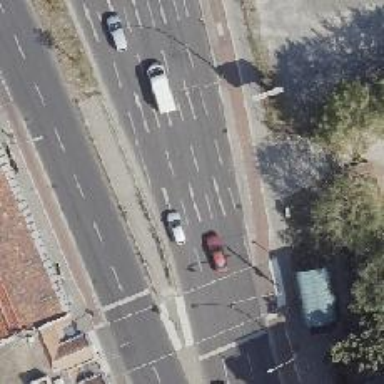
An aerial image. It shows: Asphalt road with lane markings. It is secondary road with dual carriageway.